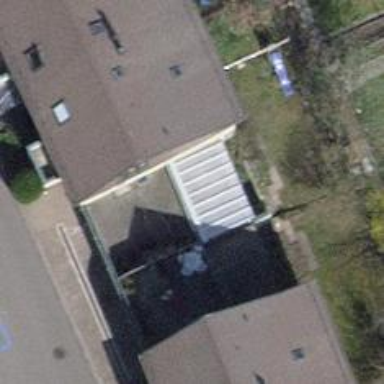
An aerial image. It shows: Semidetached house with pitched roof.